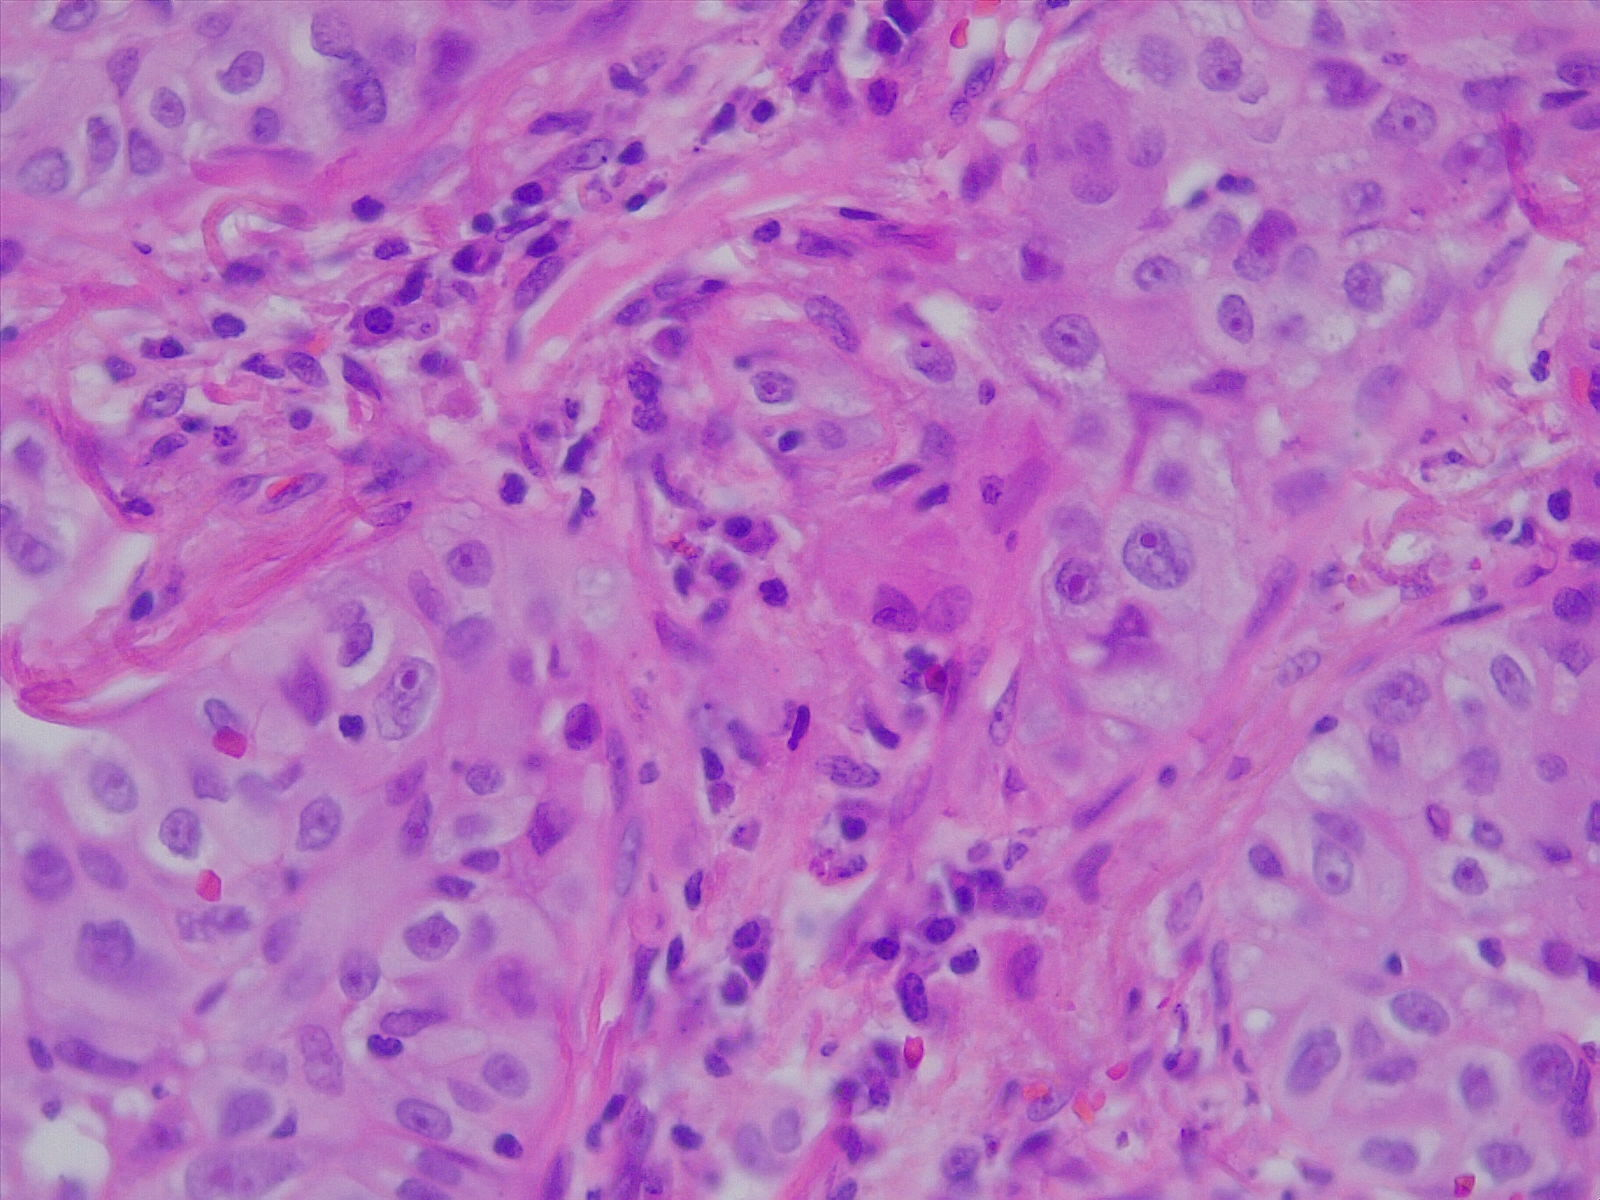
Label: lung adenocarcinoma, poorly differentiated